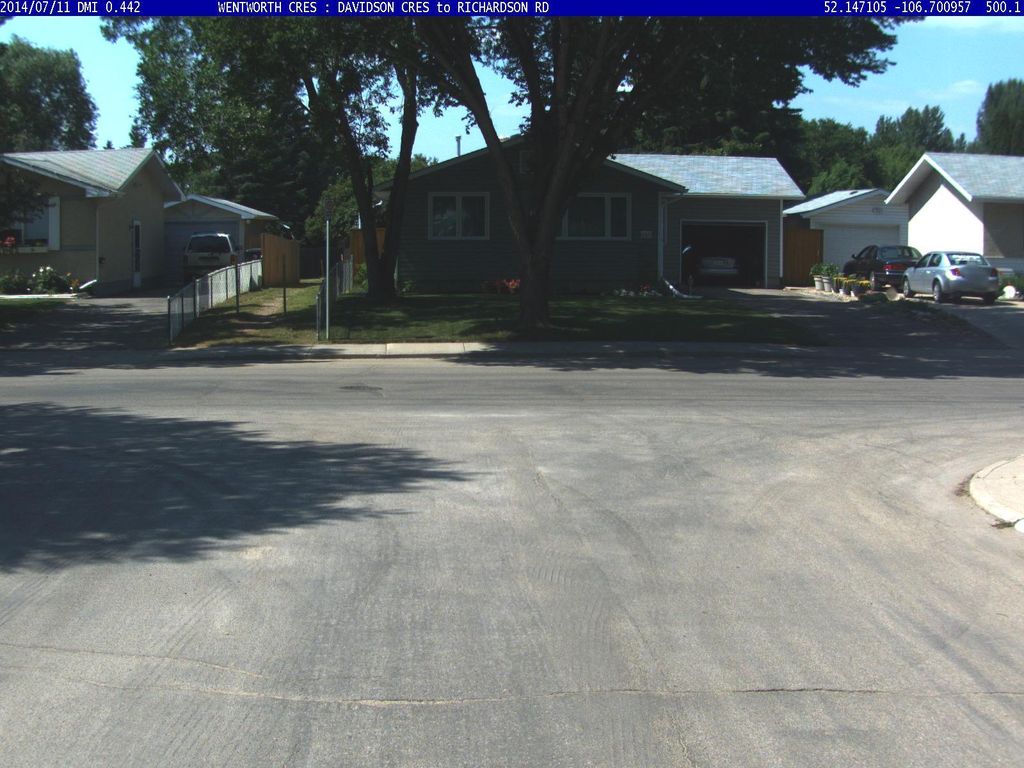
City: saskatoon